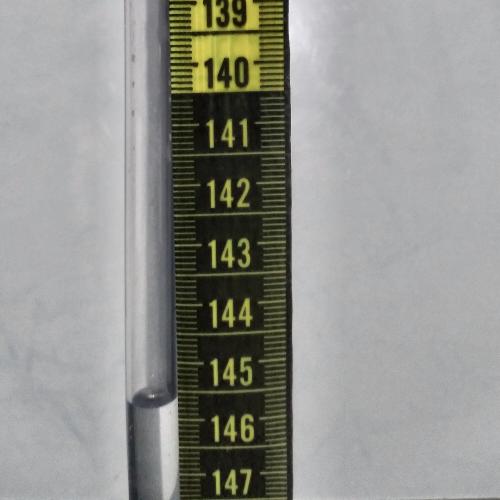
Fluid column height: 145.7 cm